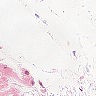
Metastatic tissue present: no